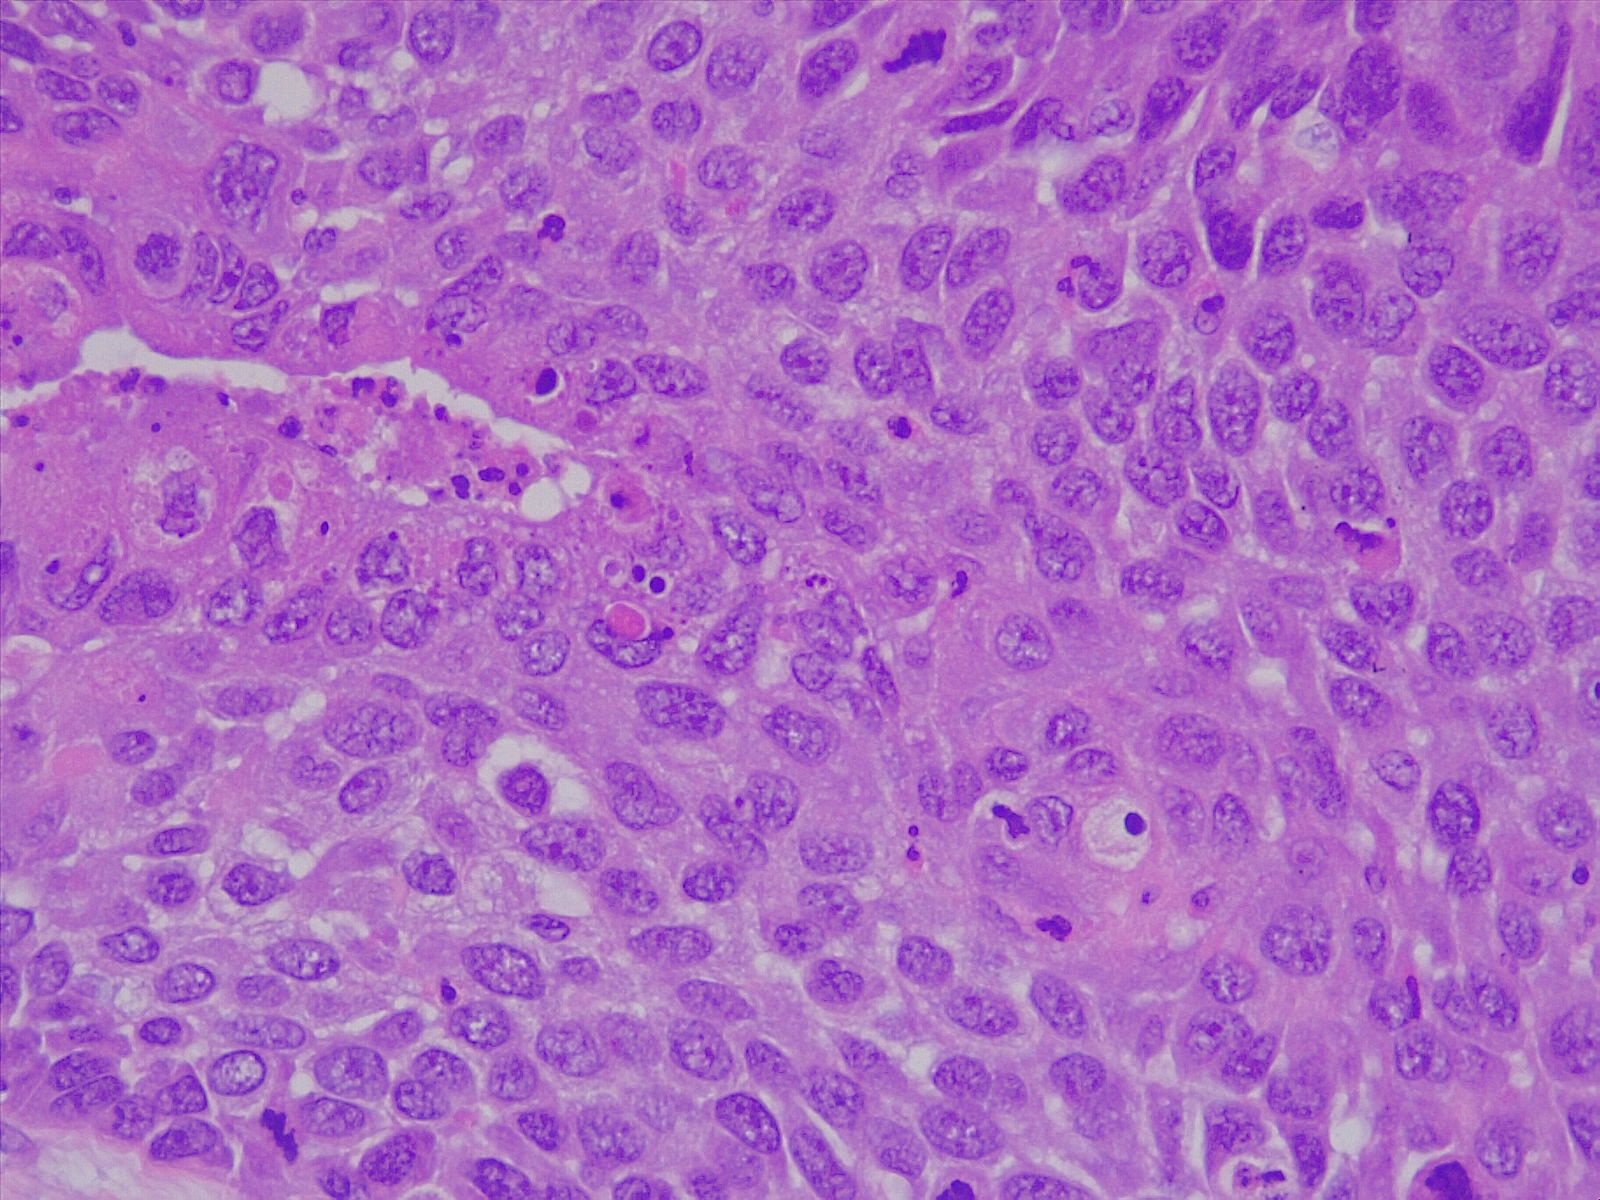
Label: lung squamous cell carcinoma, moderately differentiated